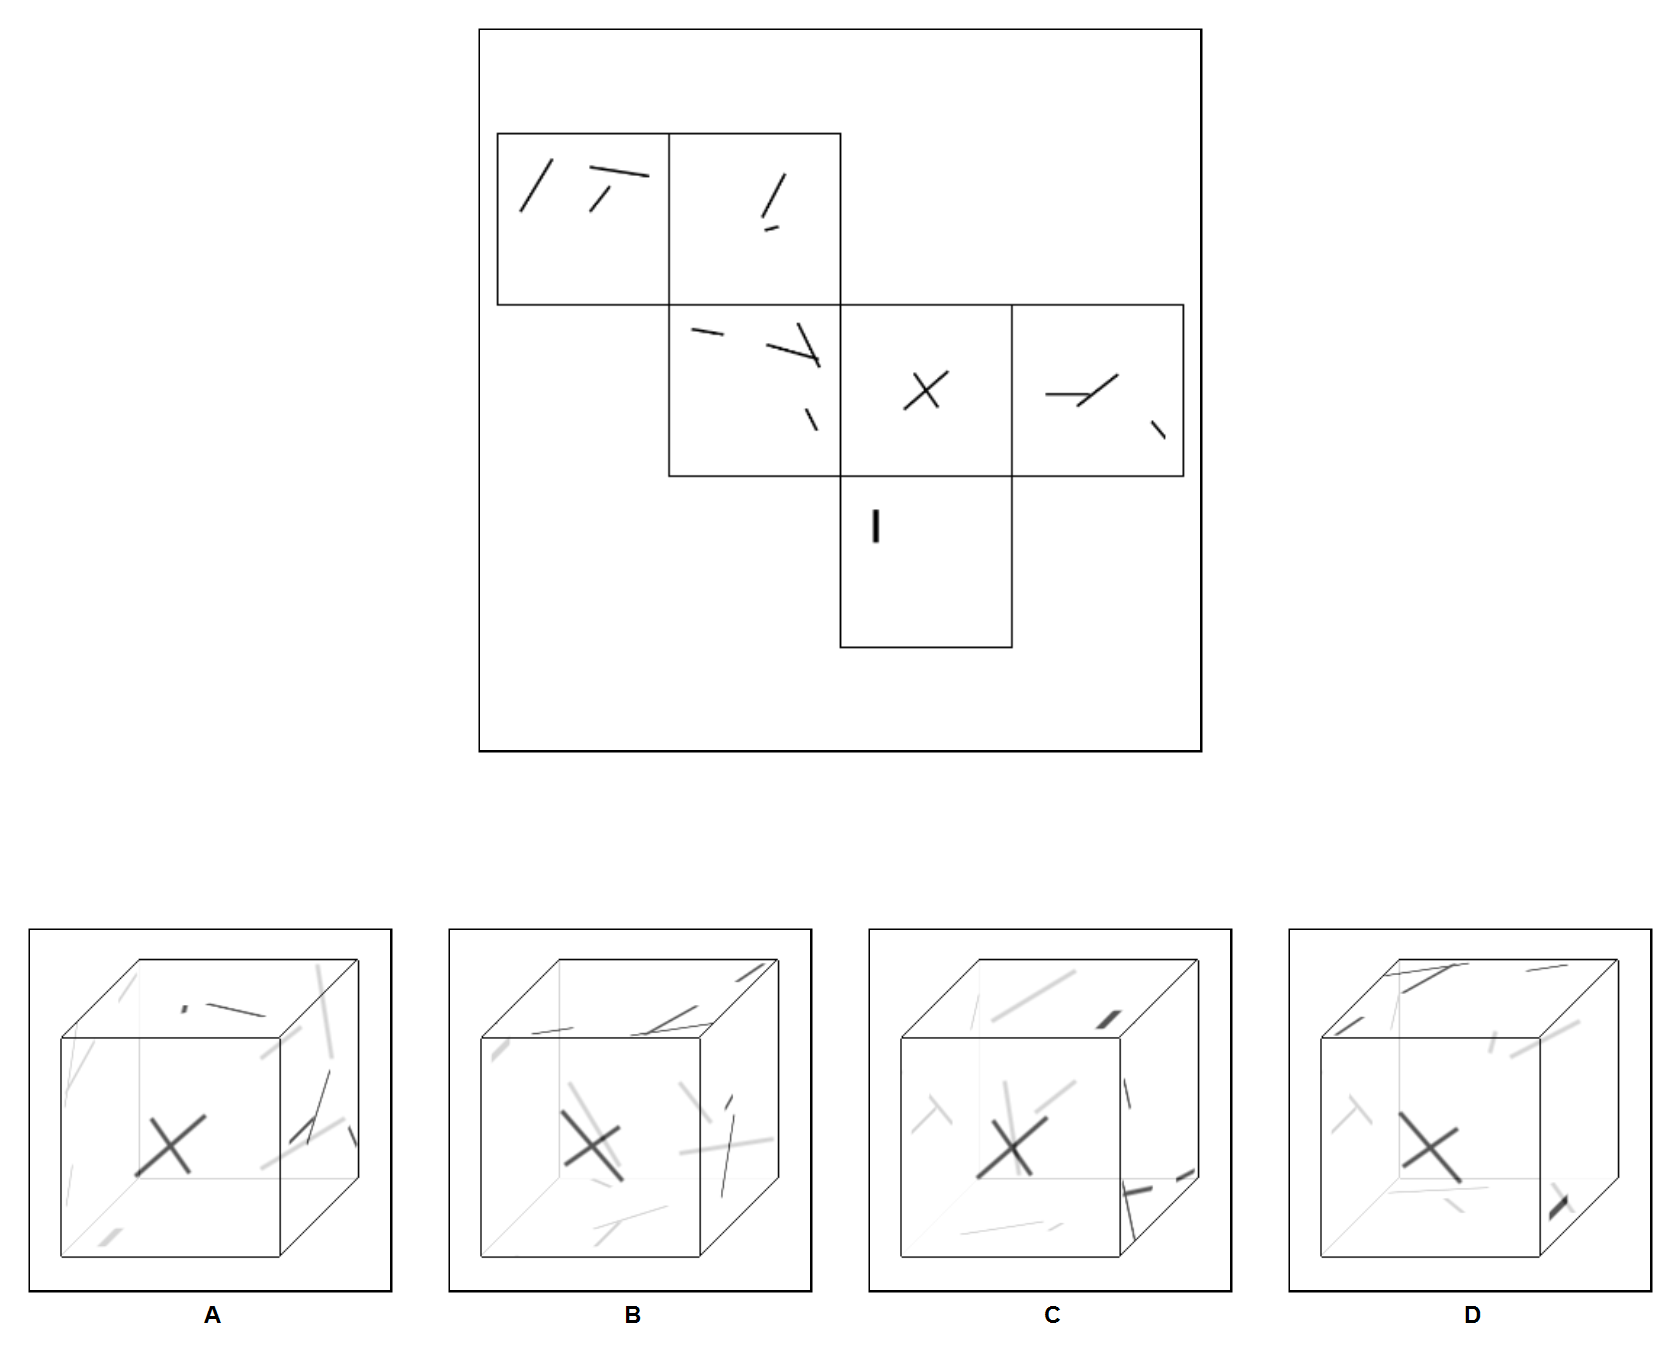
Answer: D